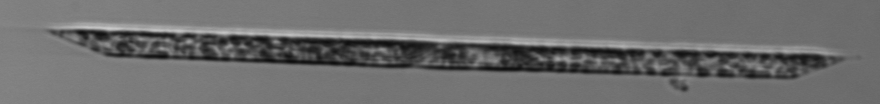
Label: Rhizosolenia